Aerial crown-view tile of a tropical tree (Barro Colorado Island, Panama), acquired 20250414:
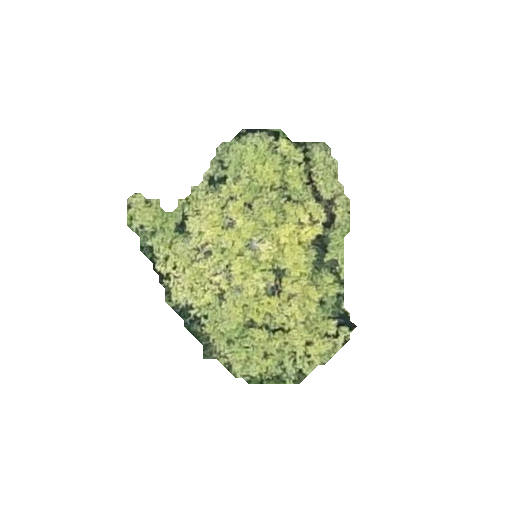
Species: Alseis blackiana
GBIF accepted scientific name: Alseis blackiana
Crown area: 57.903 m²